Question: <URL>
If the boxes are used with 'overflow-x: hidden;', the box will be cut off and it looks ugly.
I have attached the correct one, it should be intact that the box should not cross the right-side box.
'''
.row {
width: 1140px;
margin: 0 auto;
}
.grid {
display: block;
float: left;
margin: 1% 0 1% 1.6%;
}
.grid:first-child {
margin-left: 0;
}
.span-1-of-3 {
width: 32.26%;
}
.span-2-of-3 {
width: 66.13%;
}
.contact-form {
width: 60%;
margin: 0 auto;
}
'''
'''
<div class="row">
<form method="post" action="#" class="contact-form">
<div class="row">
<!-- left column -->
<div class="grid span-1-of-3">
<label for=>Name</label>
</div>
<!-- right column -->
<div class="grid span-2-of-3">
<input type="text" name="name" id="name" placeholder="Your name" required>
</div>
</div>
</form>
</div>
'''
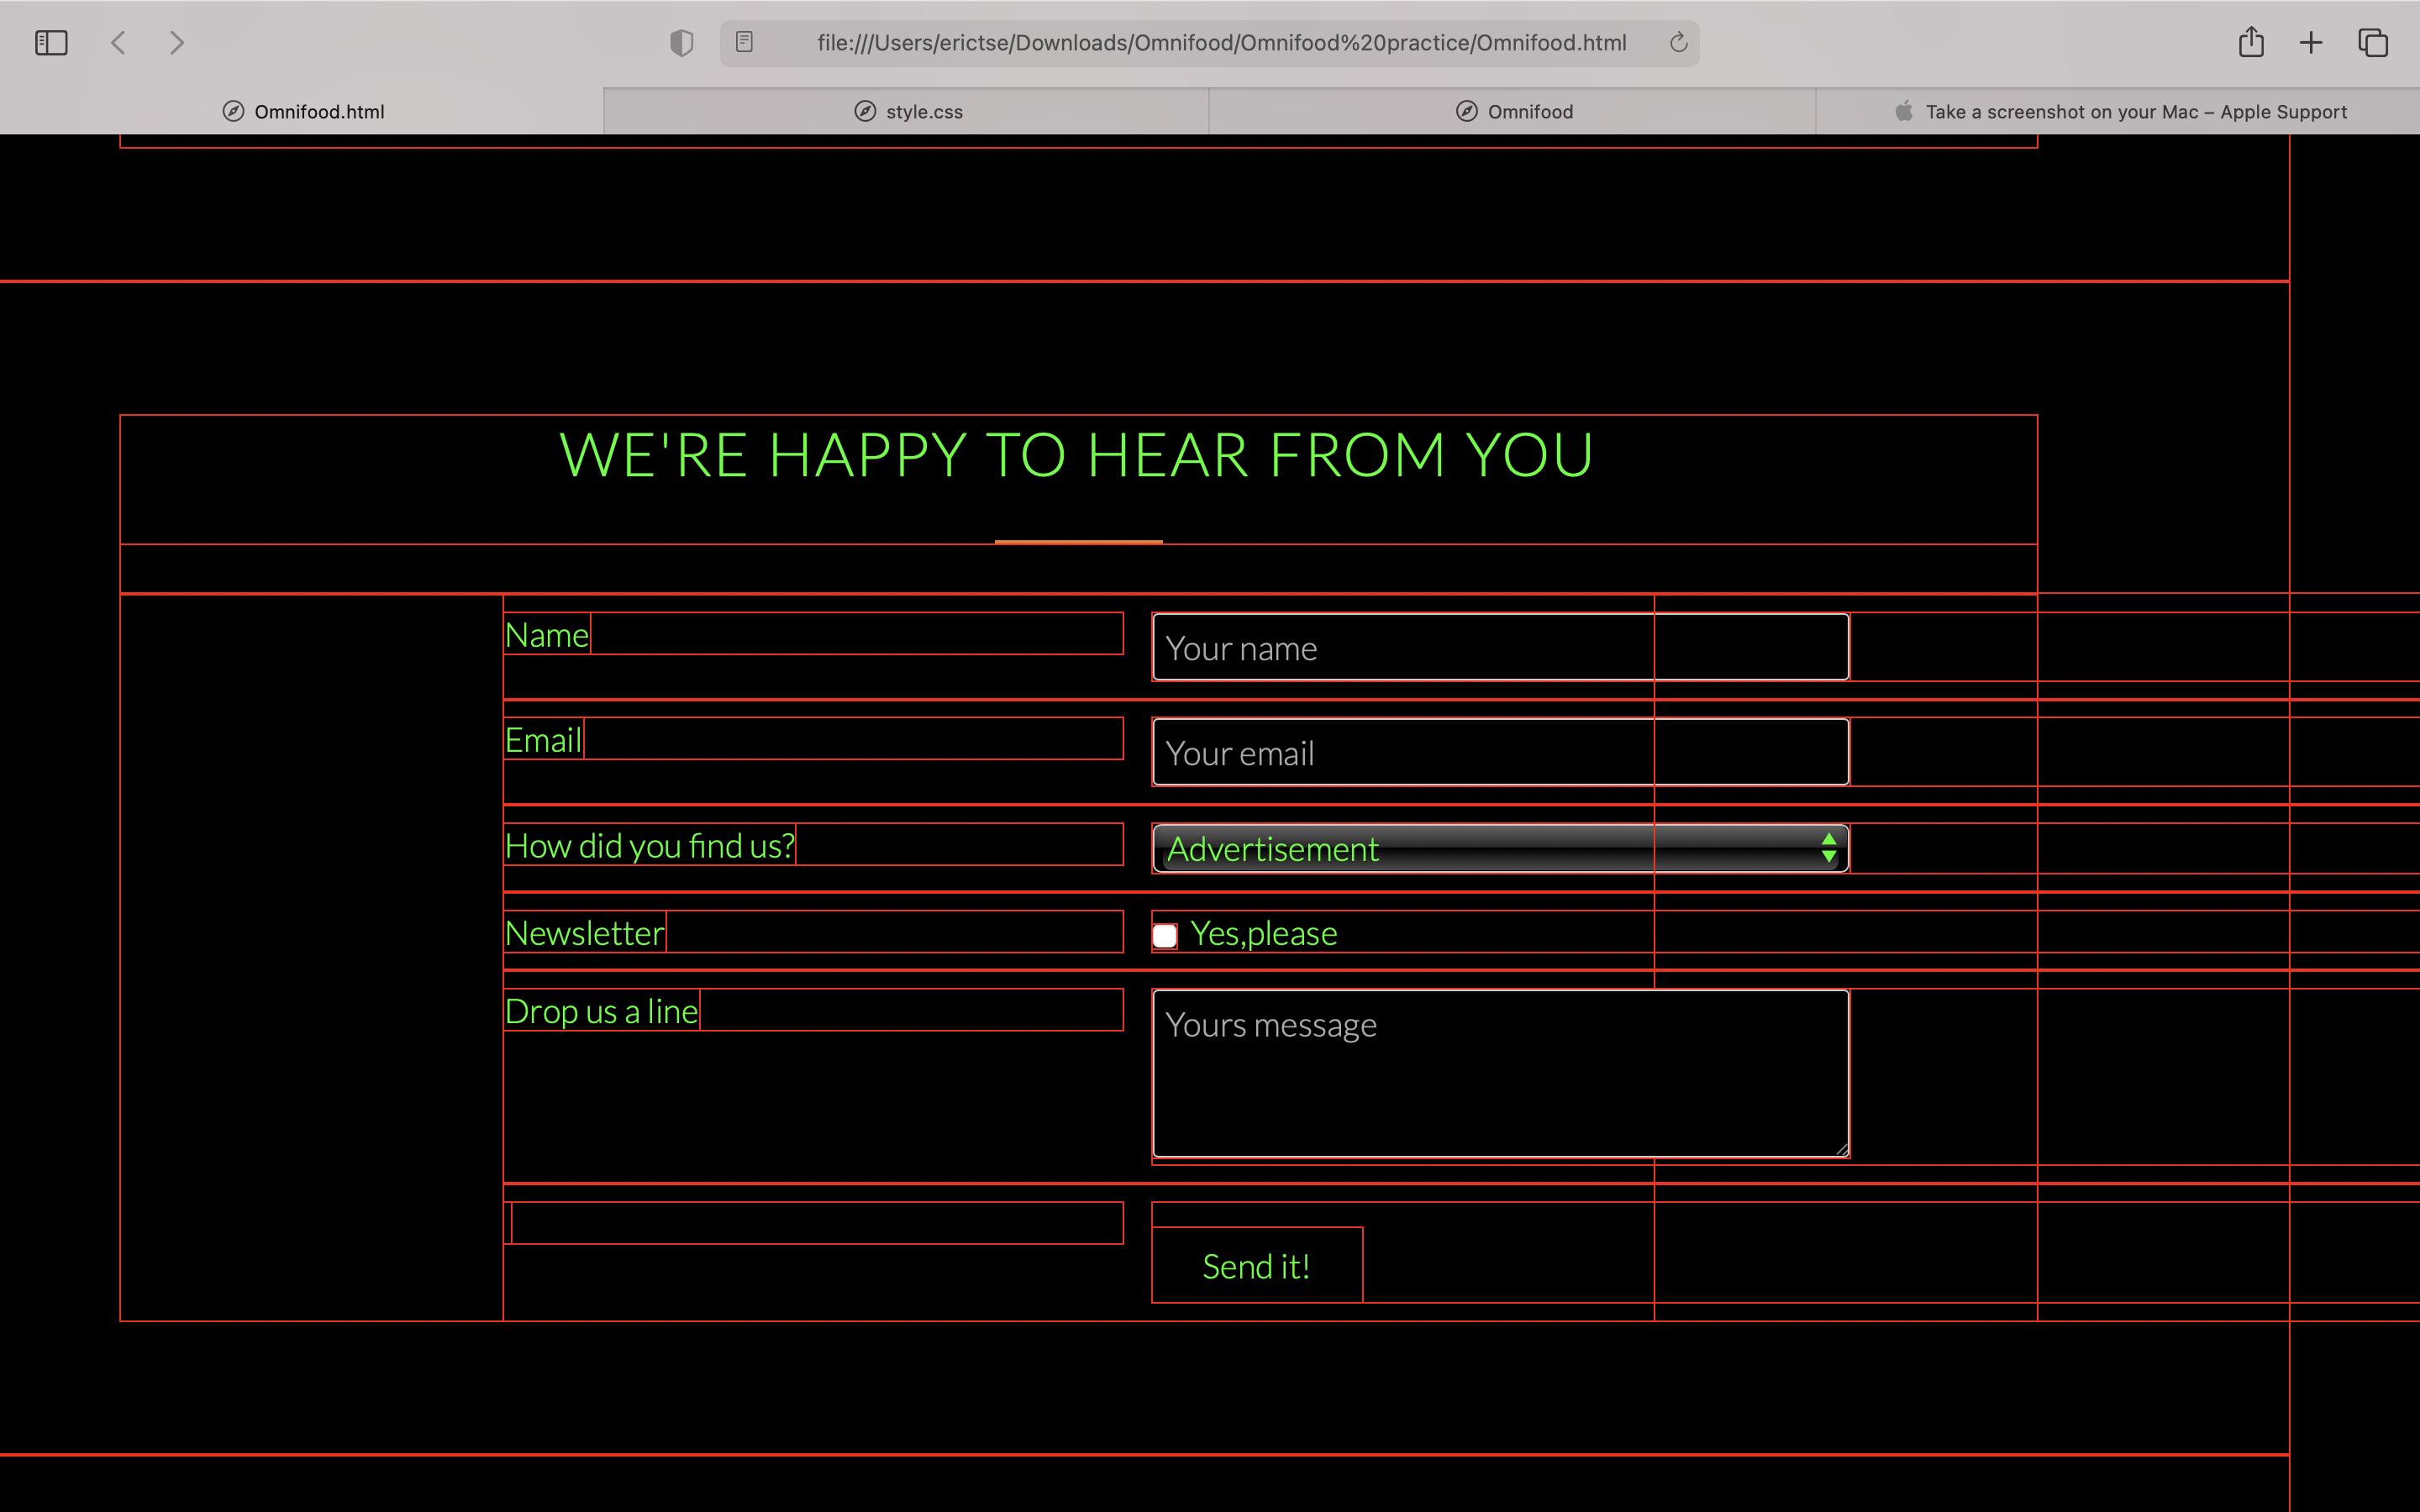
Answer: There is technically no problem.
'''
.span-1-of-3 {
width: 32.26%;
}
.span-2-of-3 {
width: 66.13%;
}
'''
'.span-2-of-3' is bigger than '.span-1-of-3' so it takes more space or you can say '.span-2-of-3' is double of '.span-1-of-3'.
---
# Solution
Make both of them equal, like '50%' or '49%' etc...
'''
.span-1-of-3,
.span-2-of-3 {
width: 49%;
}
'''
'''
.row {
width: 1140px;
margin: 0 auto;
}
.grid {
display: block;
float: left;
margin: 1% 0 1% 1.6%;
}
.grid:first-child {
margin-left: 0;
}
.span-1-of-3,
.span-2-of-3 {
width: 49%;
}
'''
'''
<div class="row">
<form method="post" action="#" class="contact-form">
<div class="row">
<!-- left column -->
<div class="grid span-1-of-3">
<label for=>Name</label>
</div>
<!-- right column -->
<div class="grid span-2-of-3">
<input type="text" name="name" id="name" placeholder="Your name" required>
</div>
</div>
</form>
</div>
'''